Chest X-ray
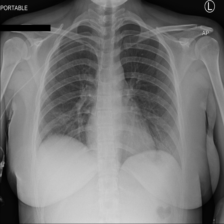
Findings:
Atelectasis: negative
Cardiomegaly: negative
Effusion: negative
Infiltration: negative
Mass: negative
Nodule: negative
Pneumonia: negative
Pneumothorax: negative
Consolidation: negative
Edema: negative
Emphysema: negative
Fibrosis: negative
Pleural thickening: negative
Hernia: negative